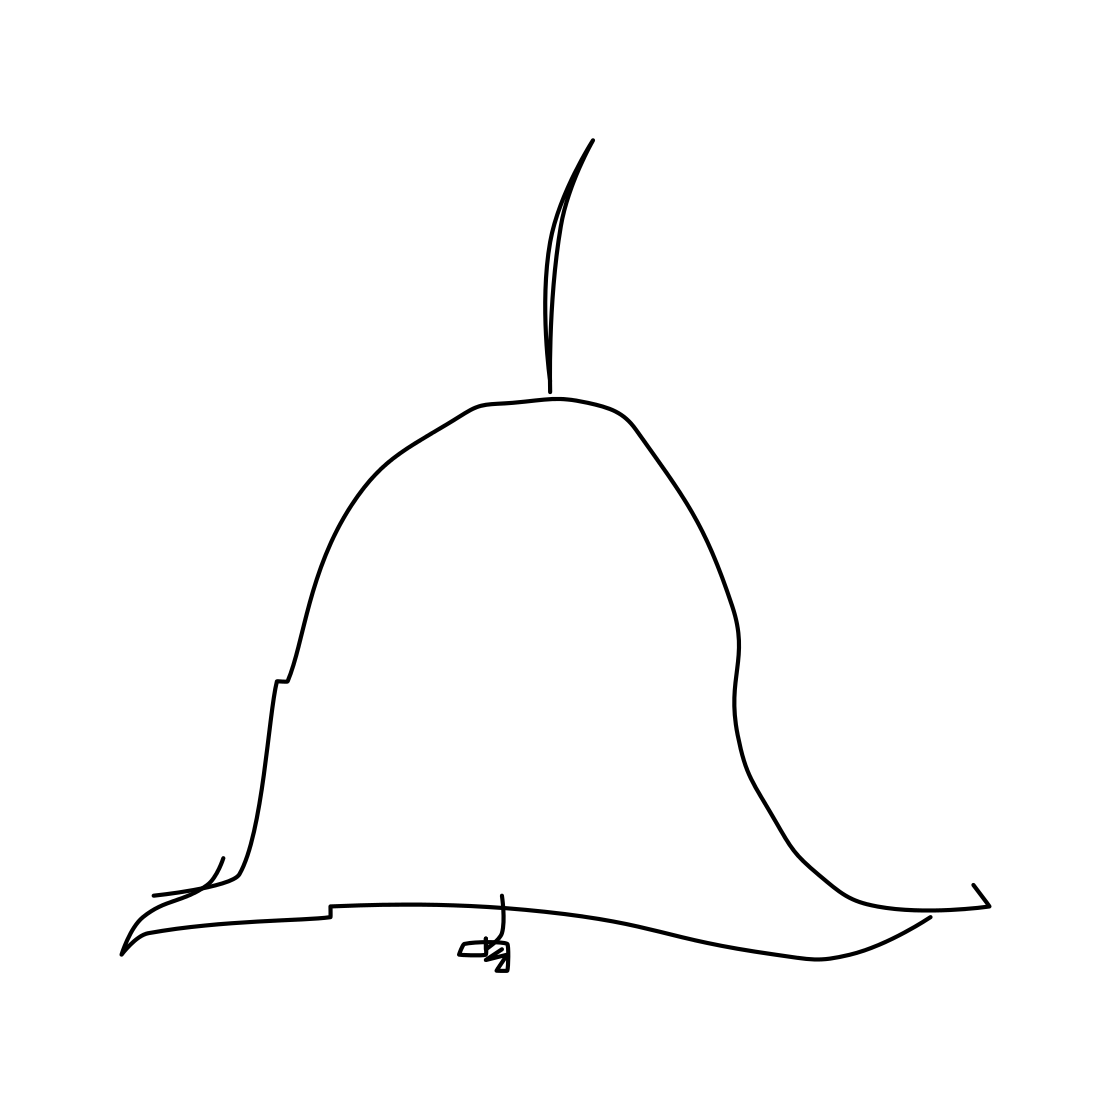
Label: bell